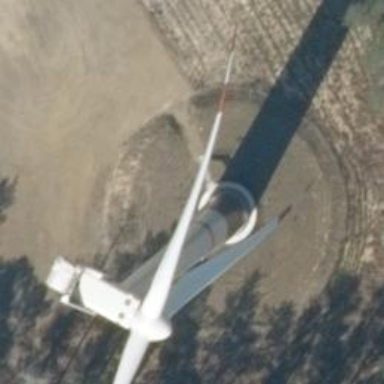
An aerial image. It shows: Wind turbine power generator.